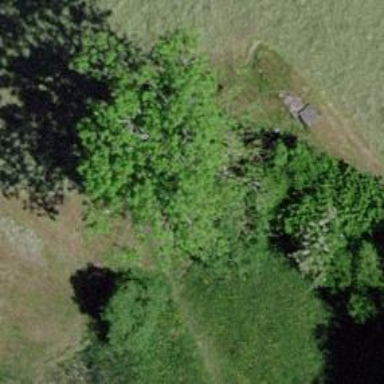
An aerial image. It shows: Grass path.